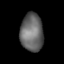
Tissue: lung
Cell type: Epithelial cells
Senescence score: 0.2412
Nuclear area (px): 845
Mean DAPI intensity: 103.108